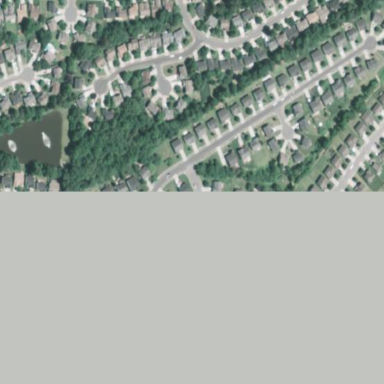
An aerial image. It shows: Residential area consisting of single-family homes.